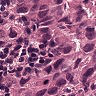
Metastatic tissue present: yes